Question: I am trying to recreate the plot that I created in MS Excel using gnuplot. Can this be done in gnuplot which shows the power trendline Equation with corresponding Regression Coefficient?
The data has to be plotted is from file:'data.txt' and the data for 'x' is from column 10 and for 'y' from column 11.
Thanks!

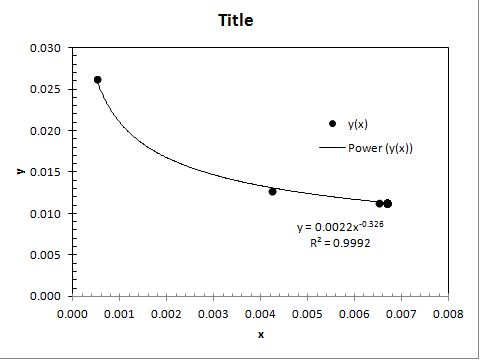
Answer: I managed to produce a working version of above excel figure. However any improvement is highly appreciated.
Thanks.
My code in gnuplot is
'''
set terminal svg enhanced fname "Times-New-Roman,12"
set xlabel "x"
set ylabel "y"
set xrange [0:*]
set yrange [0:*]
set format x "%0.3f"
set format y '%0.3f'
set title sprintf("y=f(x)")
# plot
filename="data.txt"
plotfile="out.svg"
set output plotfile
f(x)=a*x**b
fit f(x) filename using 10:11 via a,b
set label GPFUN_f at graph .15,.95
set label sprintf("a = %g",a) at graph .15,.90
set label sprintf("b = %g",b) at graph .15,.85
plot filename using 10:11 title "y(x)" with points pointtype 1 pointsize 1, f(x) title "power-trendline" with line linewidth 2
'''
![power-trendline-gnuplot]